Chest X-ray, PA view. Patient: 36 years old, sex M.
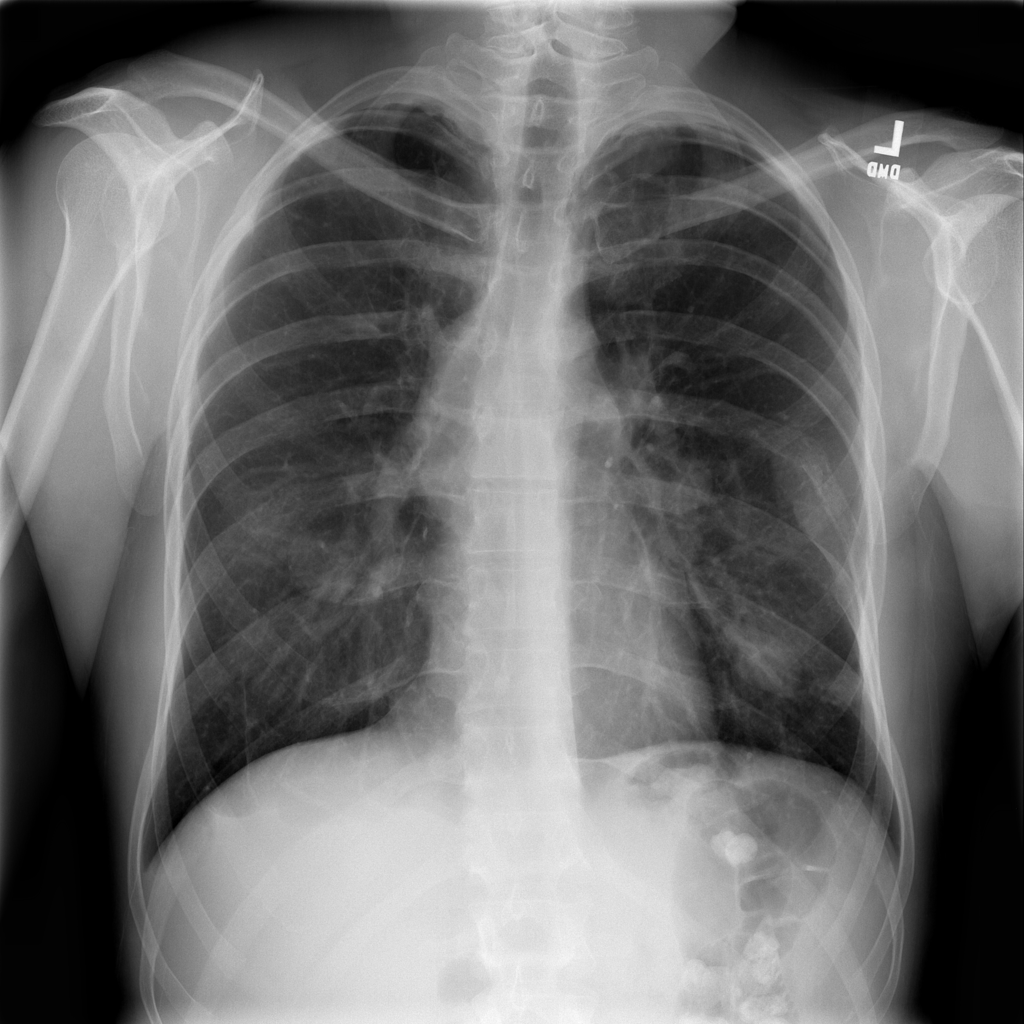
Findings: Mass